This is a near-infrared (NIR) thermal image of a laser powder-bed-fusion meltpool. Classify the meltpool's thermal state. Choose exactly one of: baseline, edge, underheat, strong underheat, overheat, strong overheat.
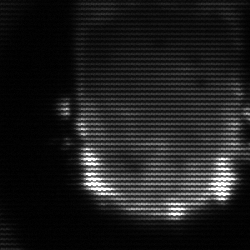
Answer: baseline